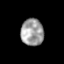
Tissue: prostate
Cell type: Fibroblasts
Senescence score: 0.7014
Nuclear area (px): 601
Mean DAPI intensity: 158.529